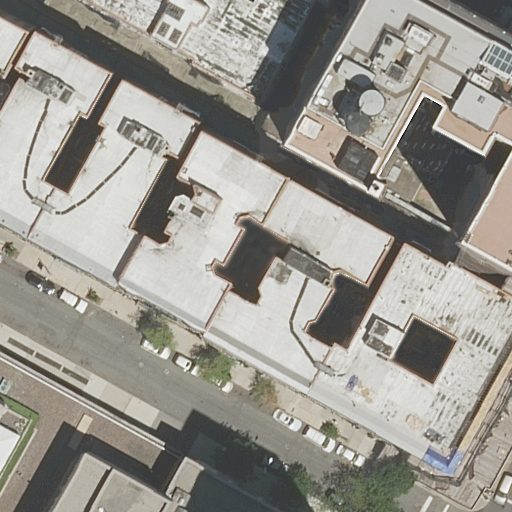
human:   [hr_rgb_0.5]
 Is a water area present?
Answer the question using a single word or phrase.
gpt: no

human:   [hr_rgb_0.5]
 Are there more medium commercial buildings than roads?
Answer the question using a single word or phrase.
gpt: no

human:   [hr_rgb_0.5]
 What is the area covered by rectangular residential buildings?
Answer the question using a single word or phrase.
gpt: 546m2

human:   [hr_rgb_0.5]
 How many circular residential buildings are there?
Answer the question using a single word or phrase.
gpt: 0

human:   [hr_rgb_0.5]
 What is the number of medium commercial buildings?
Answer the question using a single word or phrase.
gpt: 0

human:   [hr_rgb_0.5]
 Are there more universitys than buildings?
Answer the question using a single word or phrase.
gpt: no

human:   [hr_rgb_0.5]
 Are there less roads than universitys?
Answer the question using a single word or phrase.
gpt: yes

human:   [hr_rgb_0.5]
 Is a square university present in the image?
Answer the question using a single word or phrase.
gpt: no

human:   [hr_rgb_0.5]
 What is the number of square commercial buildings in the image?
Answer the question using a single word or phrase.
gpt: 0

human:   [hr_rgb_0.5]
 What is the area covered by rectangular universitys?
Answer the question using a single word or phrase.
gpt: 19648m2

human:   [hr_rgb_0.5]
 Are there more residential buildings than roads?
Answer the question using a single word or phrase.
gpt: yes

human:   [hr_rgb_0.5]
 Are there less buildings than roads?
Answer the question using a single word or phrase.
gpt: no

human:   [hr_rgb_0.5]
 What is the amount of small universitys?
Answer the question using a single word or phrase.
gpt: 0

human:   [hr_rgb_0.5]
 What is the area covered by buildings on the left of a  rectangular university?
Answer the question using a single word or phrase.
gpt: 0m2

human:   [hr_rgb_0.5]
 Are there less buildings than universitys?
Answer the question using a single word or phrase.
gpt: no

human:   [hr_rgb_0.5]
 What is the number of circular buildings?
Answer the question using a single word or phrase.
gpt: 0

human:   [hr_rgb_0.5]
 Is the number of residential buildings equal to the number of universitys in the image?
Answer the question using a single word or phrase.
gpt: no

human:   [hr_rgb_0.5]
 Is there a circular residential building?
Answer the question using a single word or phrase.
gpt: no

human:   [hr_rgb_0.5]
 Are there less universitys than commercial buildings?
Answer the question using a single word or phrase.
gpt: no

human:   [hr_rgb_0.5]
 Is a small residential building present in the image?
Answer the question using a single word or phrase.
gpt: yes

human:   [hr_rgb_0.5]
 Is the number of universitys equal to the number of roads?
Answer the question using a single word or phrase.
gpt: no

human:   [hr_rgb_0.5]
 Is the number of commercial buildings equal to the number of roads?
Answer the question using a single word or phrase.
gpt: no

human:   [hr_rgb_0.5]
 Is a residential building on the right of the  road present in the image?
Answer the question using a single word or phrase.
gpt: yes

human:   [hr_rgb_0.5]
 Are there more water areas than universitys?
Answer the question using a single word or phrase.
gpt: no

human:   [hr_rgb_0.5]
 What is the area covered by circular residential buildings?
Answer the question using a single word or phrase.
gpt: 0m2

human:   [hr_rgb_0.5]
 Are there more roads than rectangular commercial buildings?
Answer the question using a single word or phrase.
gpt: yes

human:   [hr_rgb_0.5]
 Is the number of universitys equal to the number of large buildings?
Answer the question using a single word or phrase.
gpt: no

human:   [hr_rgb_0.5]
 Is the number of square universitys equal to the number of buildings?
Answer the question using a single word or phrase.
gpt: no

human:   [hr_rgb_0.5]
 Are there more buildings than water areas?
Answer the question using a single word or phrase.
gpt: yes

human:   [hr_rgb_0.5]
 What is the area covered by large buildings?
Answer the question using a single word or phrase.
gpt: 11050m2

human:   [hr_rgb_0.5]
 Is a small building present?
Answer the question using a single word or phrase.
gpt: yes

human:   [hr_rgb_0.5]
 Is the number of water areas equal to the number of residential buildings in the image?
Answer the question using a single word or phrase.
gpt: no

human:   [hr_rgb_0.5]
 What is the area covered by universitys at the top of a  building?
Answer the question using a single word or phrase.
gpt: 9824m2

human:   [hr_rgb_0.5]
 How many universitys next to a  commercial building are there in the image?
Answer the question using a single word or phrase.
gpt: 0

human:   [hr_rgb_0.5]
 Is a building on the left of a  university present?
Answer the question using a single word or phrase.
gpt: no

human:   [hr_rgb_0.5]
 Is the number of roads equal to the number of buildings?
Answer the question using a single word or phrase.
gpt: no